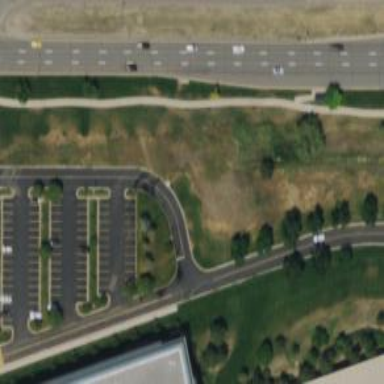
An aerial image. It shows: Parking space.